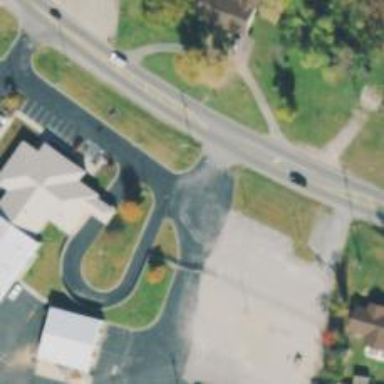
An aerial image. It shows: Driveway leading to service road.